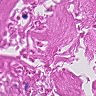
Metastatic tissue present: no